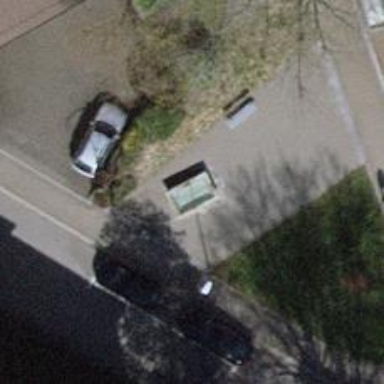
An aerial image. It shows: Fountain.